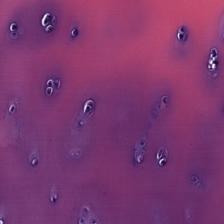
Label: Non-Tumor